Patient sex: M
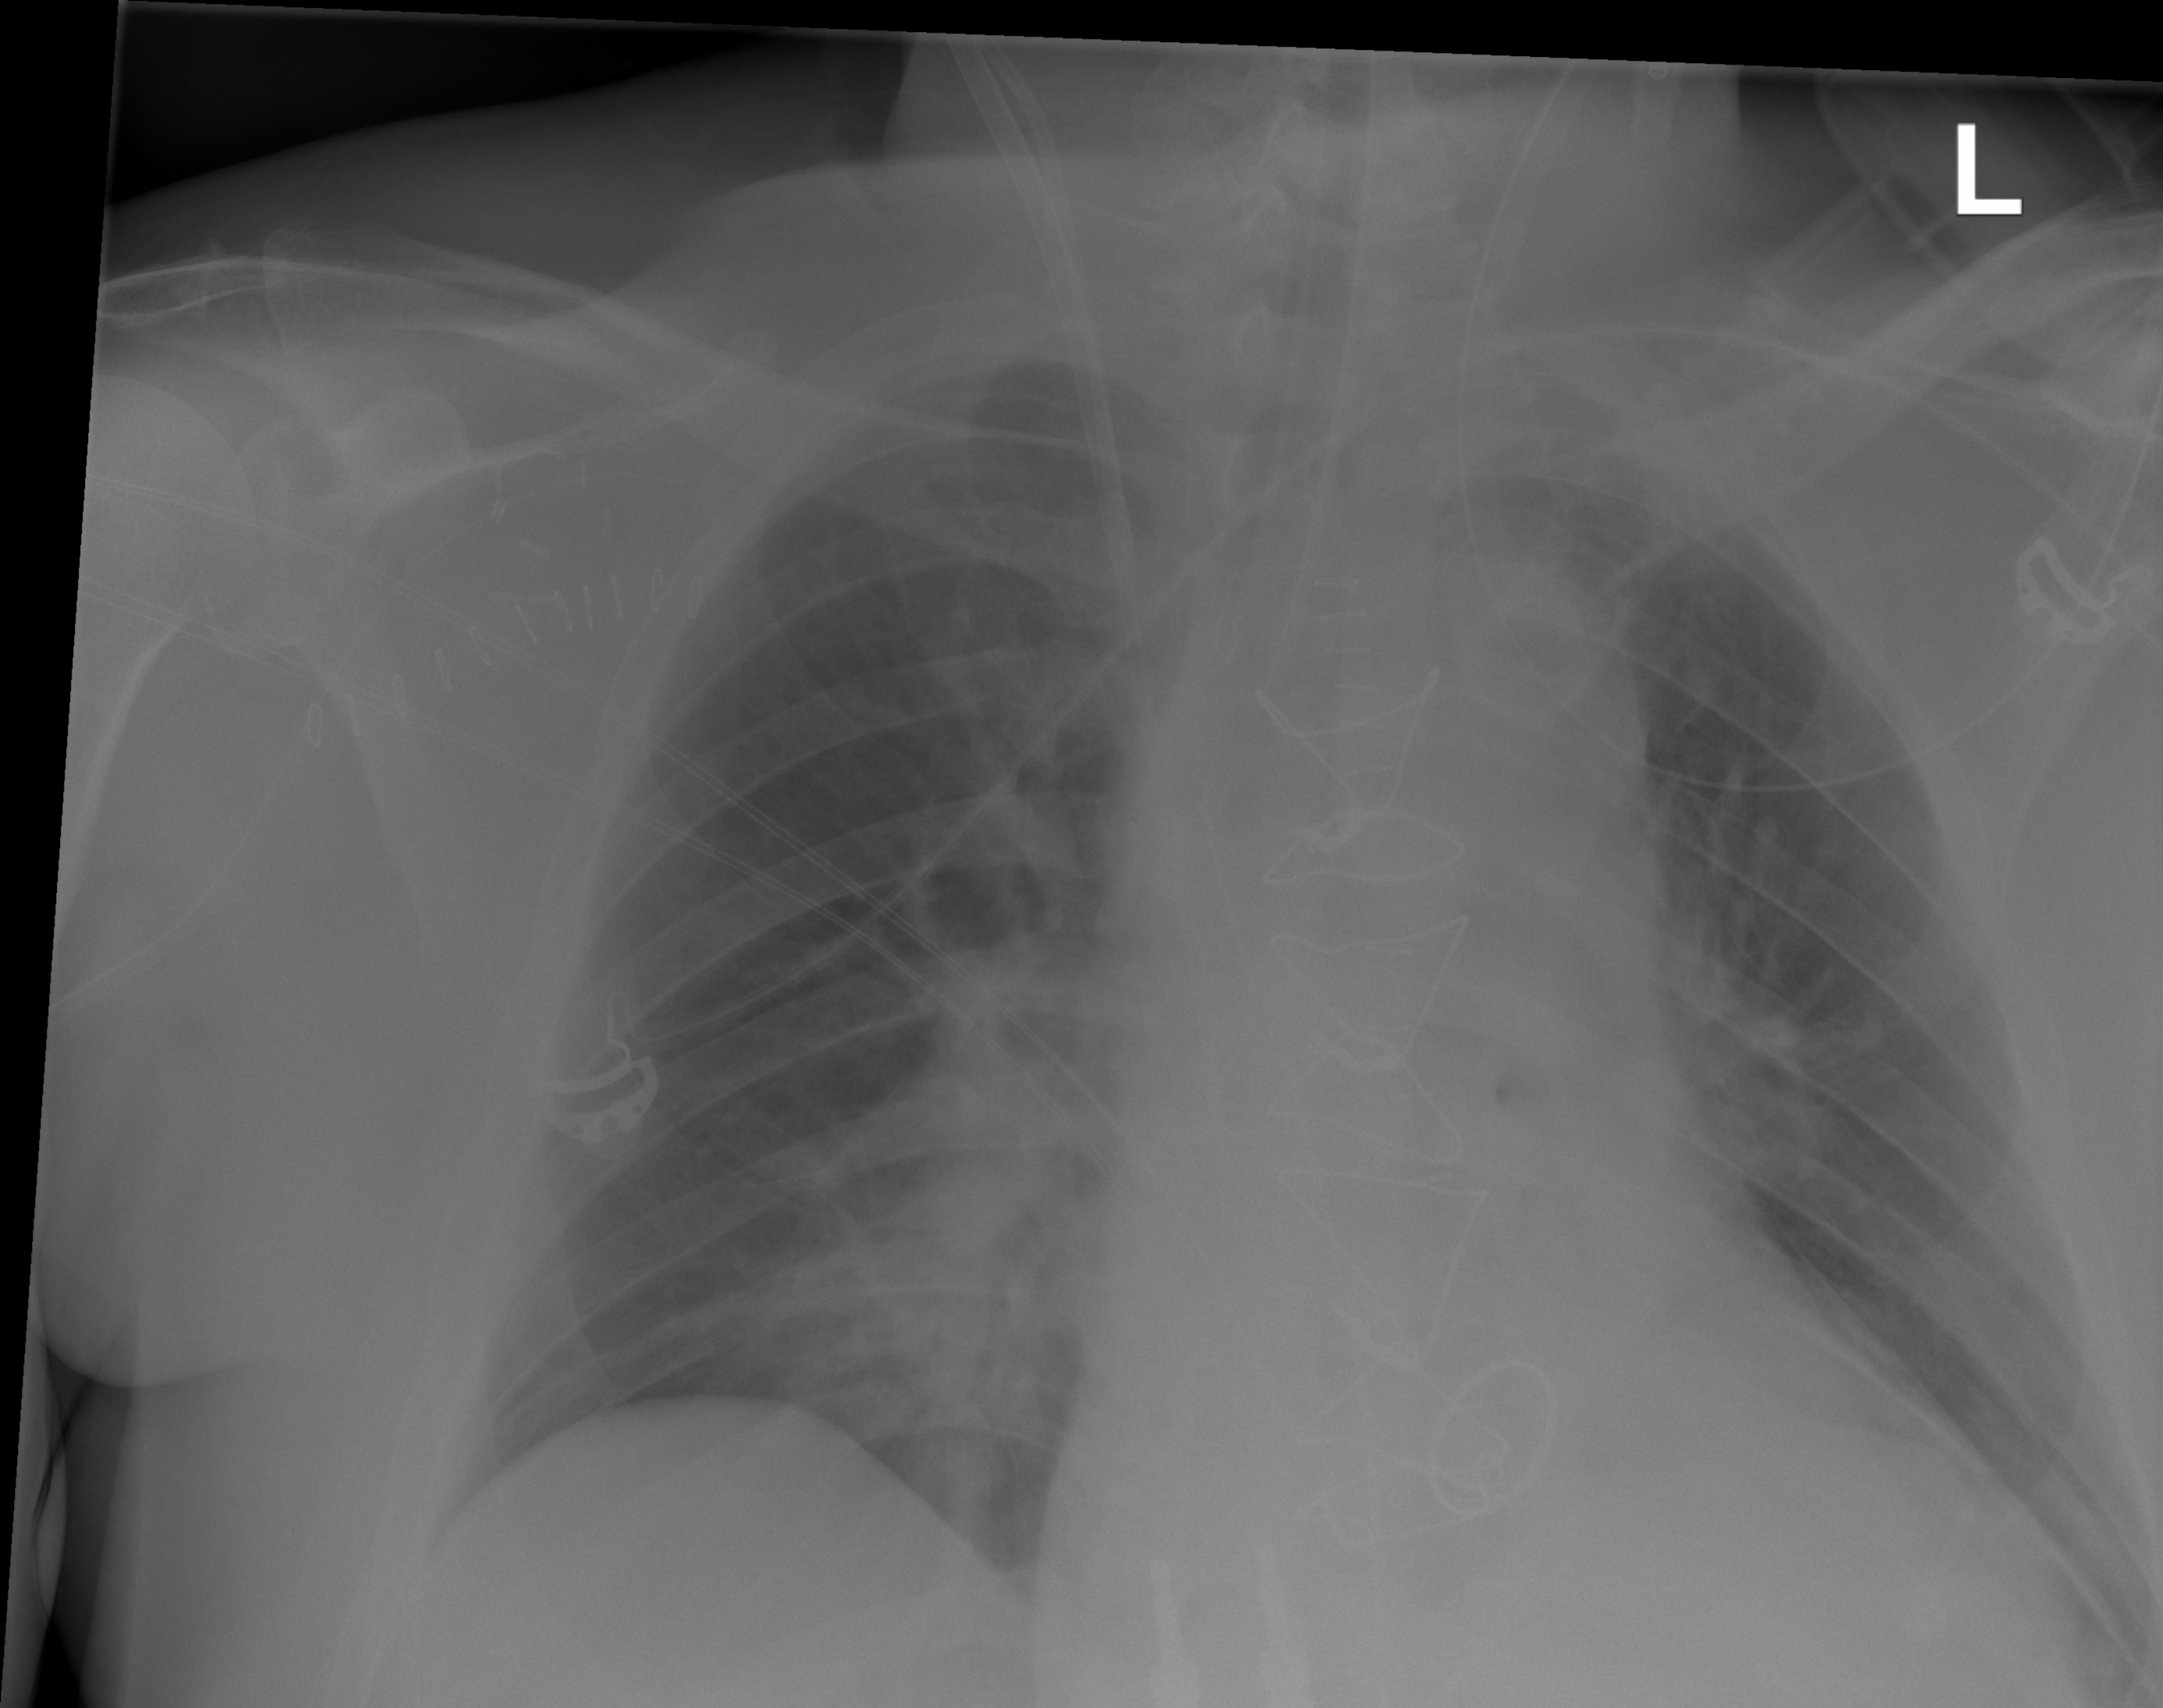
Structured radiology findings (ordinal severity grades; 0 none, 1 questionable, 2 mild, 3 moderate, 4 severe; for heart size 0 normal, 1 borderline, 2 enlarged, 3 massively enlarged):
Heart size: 0
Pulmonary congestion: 0
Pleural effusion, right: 0
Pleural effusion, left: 0
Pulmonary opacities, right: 0
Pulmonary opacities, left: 0
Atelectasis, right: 2
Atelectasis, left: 0